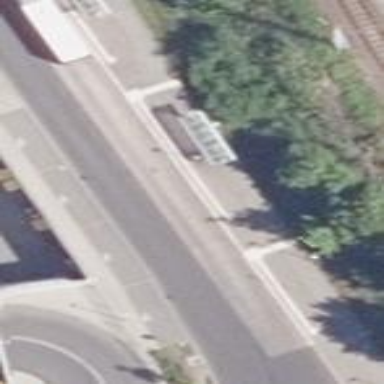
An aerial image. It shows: Platform with shelter for public transport.